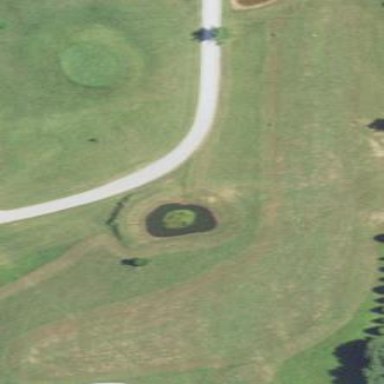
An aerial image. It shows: Golf fairway surrounded by grass.